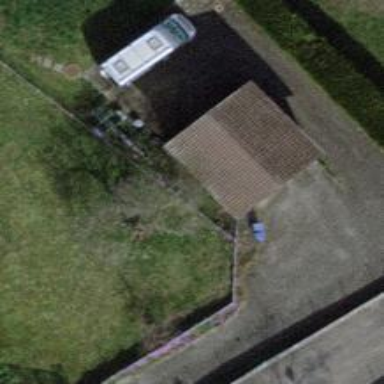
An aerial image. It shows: Garage.